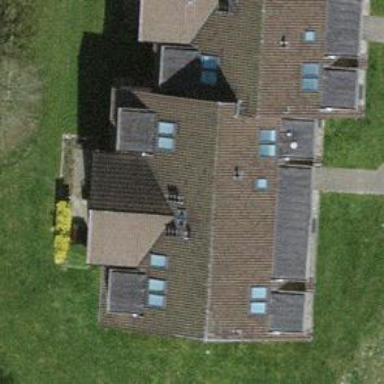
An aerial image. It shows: Residential building.